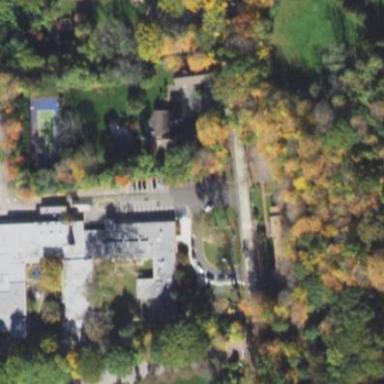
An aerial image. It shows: School building.